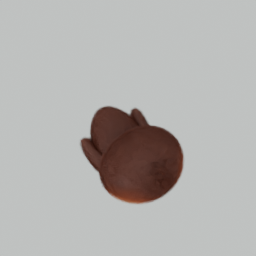
Label: animals